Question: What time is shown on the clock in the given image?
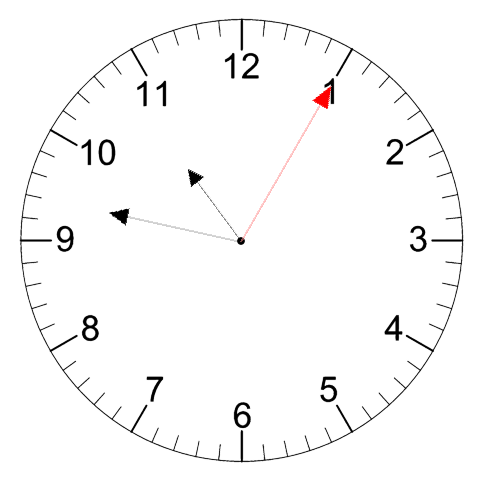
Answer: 10:47:05